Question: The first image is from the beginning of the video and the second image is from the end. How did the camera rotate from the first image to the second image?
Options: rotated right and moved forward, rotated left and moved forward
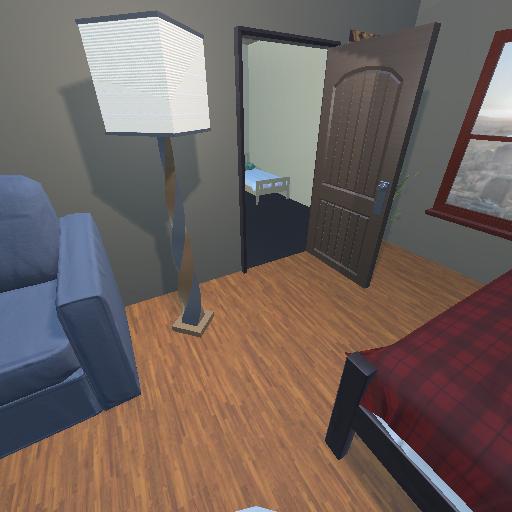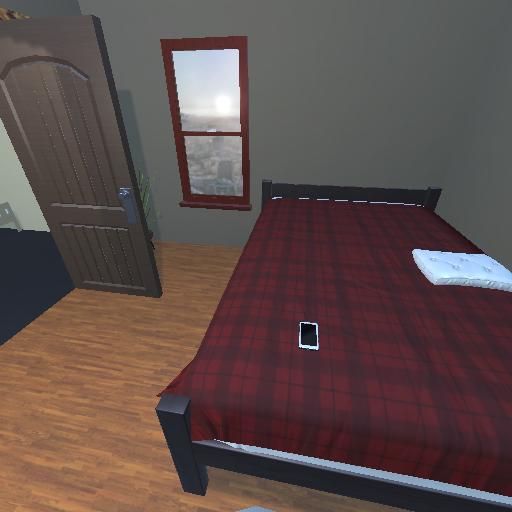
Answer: rotated right and moved forward